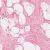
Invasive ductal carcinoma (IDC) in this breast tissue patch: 0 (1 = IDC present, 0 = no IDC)